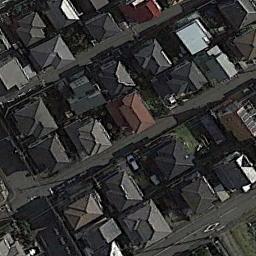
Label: dense_residential